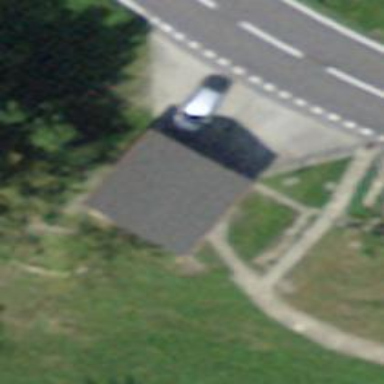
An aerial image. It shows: Garage building.